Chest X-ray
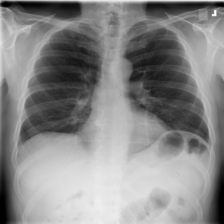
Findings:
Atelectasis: negative
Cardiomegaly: negative
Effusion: negative
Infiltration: negative
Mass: negative
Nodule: negative
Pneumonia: negative
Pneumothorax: negative
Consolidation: negative
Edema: negative
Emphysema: negative
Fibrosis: negative
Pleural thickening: negative
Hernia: negative